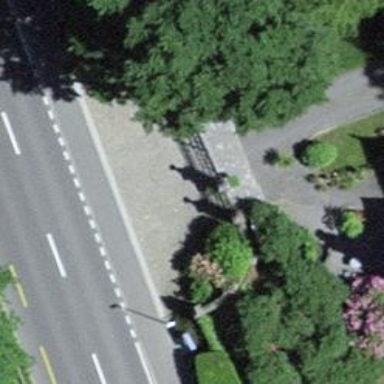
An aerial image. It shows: Gate.